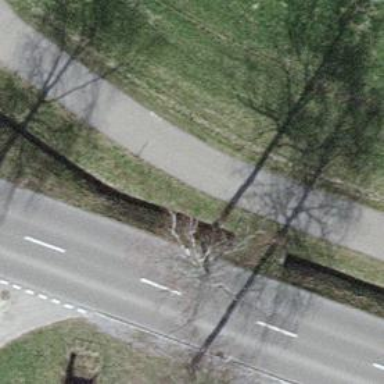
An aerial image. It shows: Culvert tunnel.